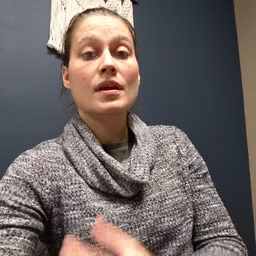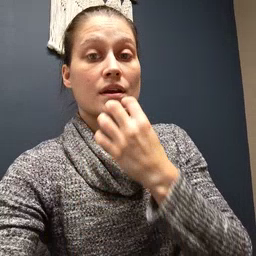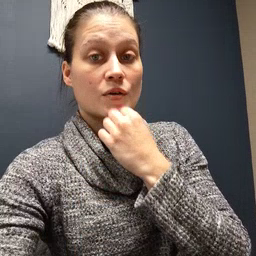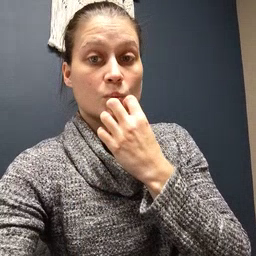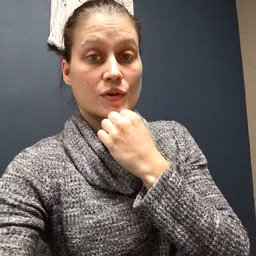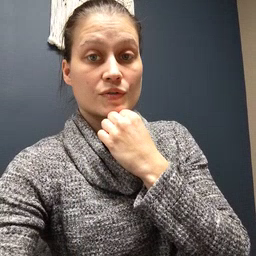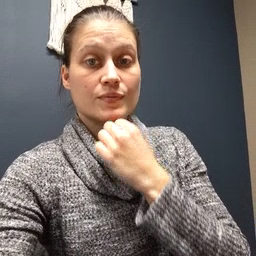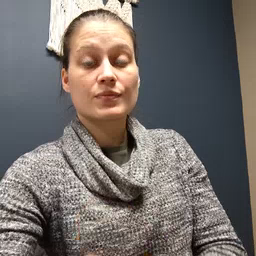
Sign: underwear